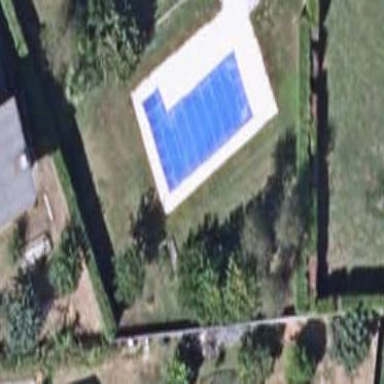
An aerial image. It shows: Swimming pool located in leisure land.